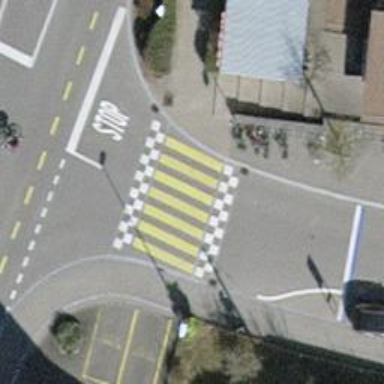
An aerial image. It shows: Footway with asphalt surface and marked zebra crossing. The crossing features traffic calming table.